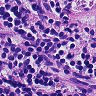
Metastatic tissue present: yes